Interaction volume radius: 5 \u00c5
Interaction volume height: 35 \u00c5
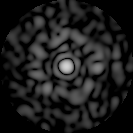
Disorder parameter: 0.8529